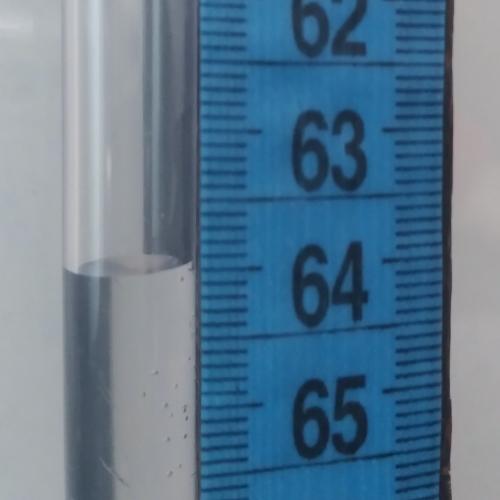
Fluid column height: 64.0 cm